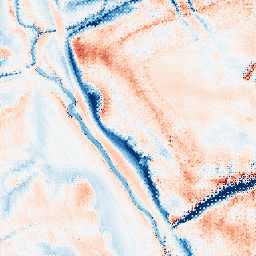
Category: trend_removal
Decomposition family: local_polynomial
Decomposition parameters: window_size: 31
degree: 1
Upsampling method: regularized
Upsampling parameters: scale: 2
lambda_reg: 0.1
Upsampling scale: 2